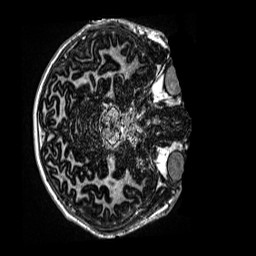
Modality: MP2RAGE
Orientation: axial
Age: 12
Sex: male
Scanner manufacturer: siemens
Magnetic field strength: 3 T
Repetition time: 4 s
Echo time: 0.00299 s